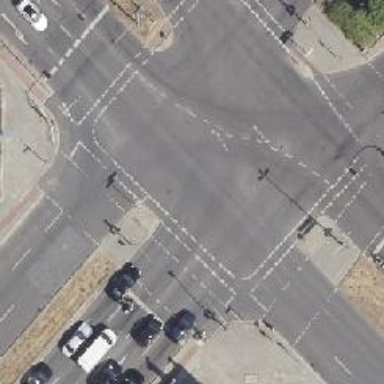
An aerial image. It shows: Footway that serves as traffic island.